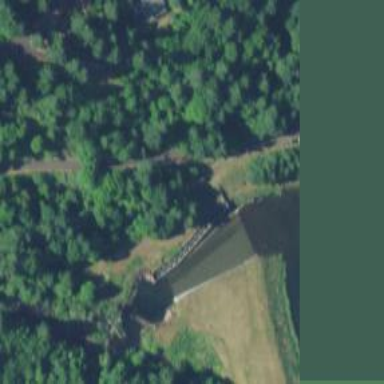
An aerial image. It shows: Dam across waterway.